Question: We are sending a HTTP WCF request to a 3rd party system hosted on our servers and were experiencing a significant delay between sending the request and getting the response. The 3rd party are claiming that they complete their work in a few seconds but in fiddler I can see a significant gap between the 'ServerBeginResponse' and the 'GotResponseHeaders'.
Now I'm not sure what could account for this delay? Could someone explain what the 'ServerBeginResponse'and the 'GotResponseHeaders' timers in Fiddler actually mean?

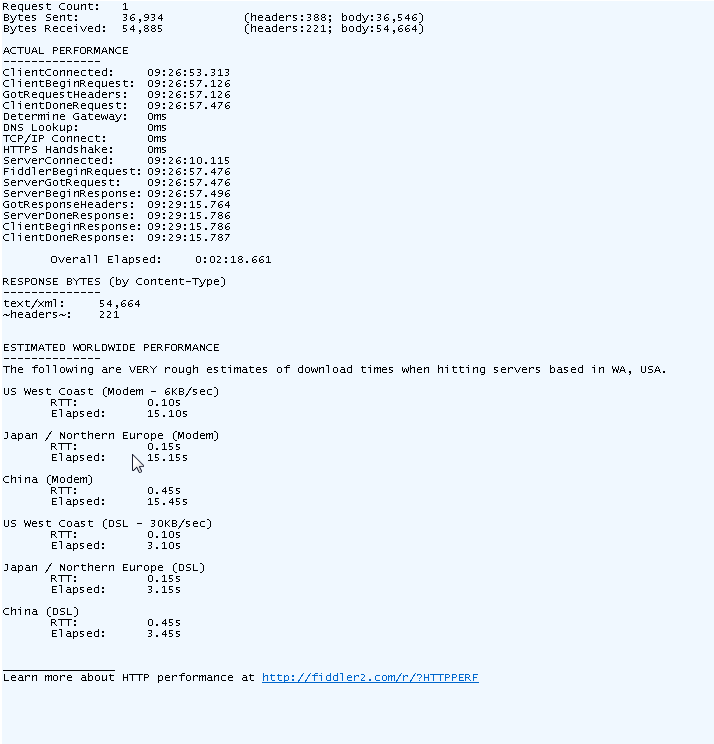
Answer: The timers mean pretty much exactly what they say-- The timer is set when Fiddler is done transmitting the HTTP request to the server. The timer is set when Fiddler has read the complete set of response headers from the server.
In your screenshot, there's a huge delay between (which is set when the first byte of the server's response is returned) and which suggests that the server spent a significant amount of time in completing the return of the HTTP response headers.
If you send me (via Help > Send Feedback) a SAZ capture of this traffic, I can take a closer look at it.